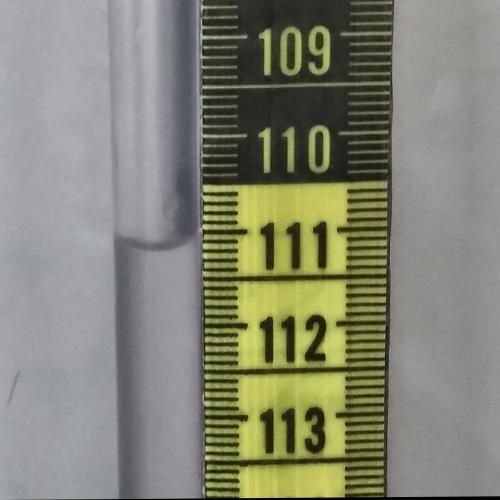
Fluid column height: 111.1 cm